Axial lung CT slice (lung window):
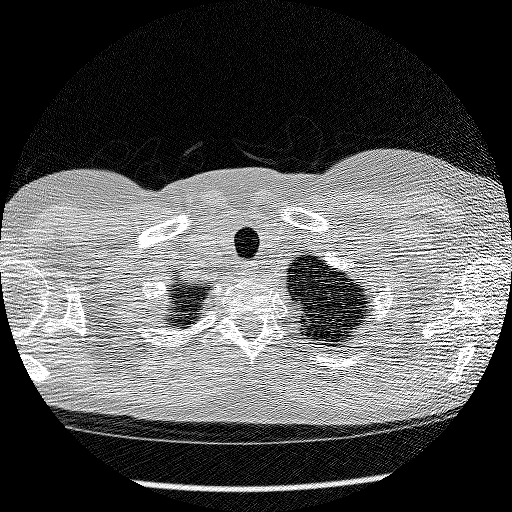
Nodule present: no